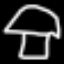
Label: mushroom